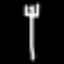
Label: fork